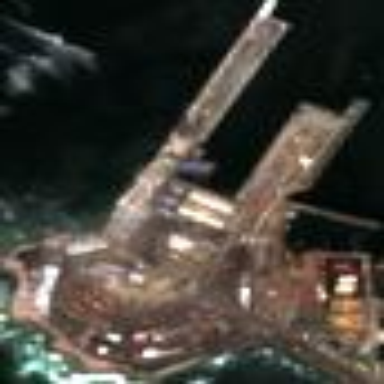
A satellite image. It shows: Industrial area designated for port activities.